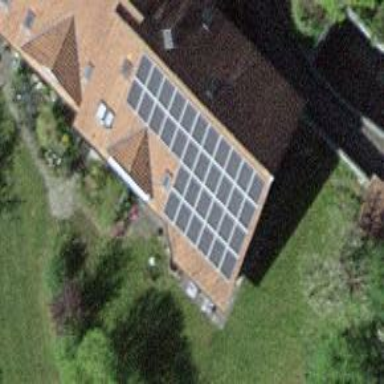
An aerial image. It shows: Solar power generator with photovoltaic panels.